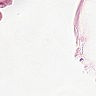
Metastatic tissue present: no